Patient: sex F, age 71
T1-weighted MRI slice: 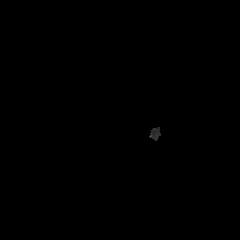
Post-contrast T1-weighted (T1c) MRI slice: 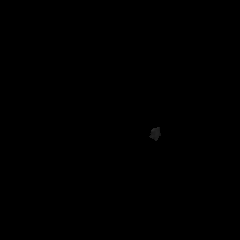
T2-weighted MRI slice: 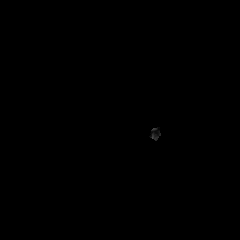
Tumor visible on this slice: no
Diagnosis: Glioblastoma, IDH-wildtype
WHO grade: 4